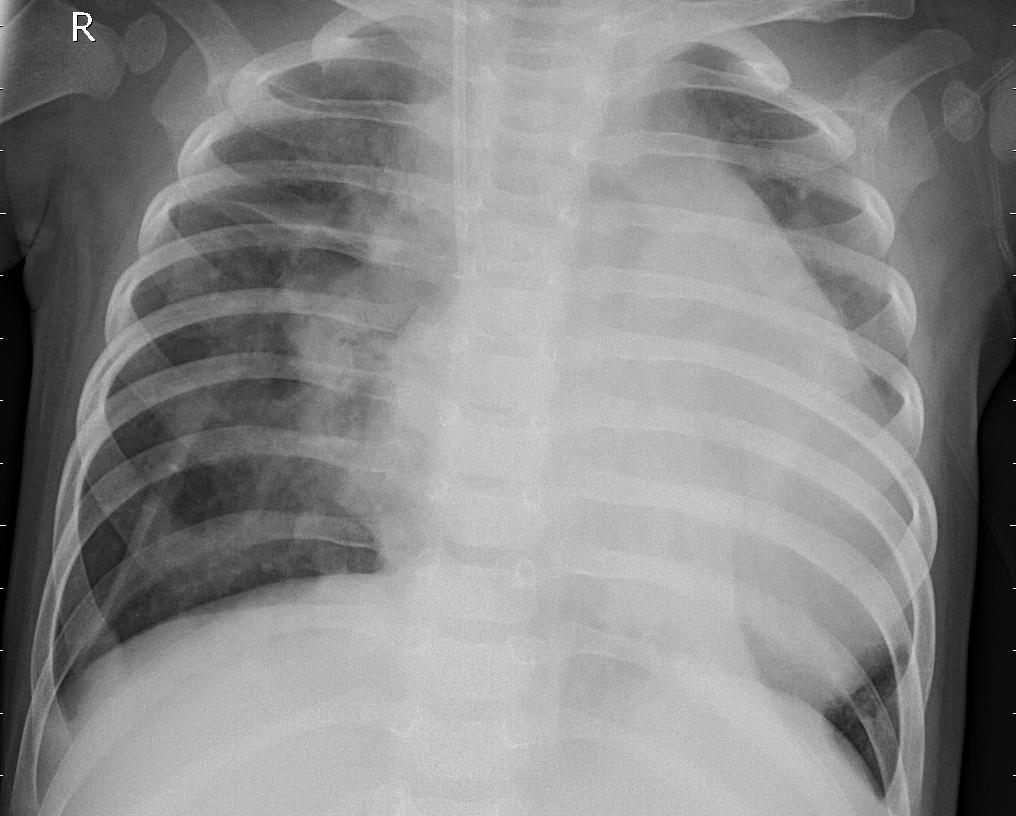
Diagnosis: PNEUMONIA